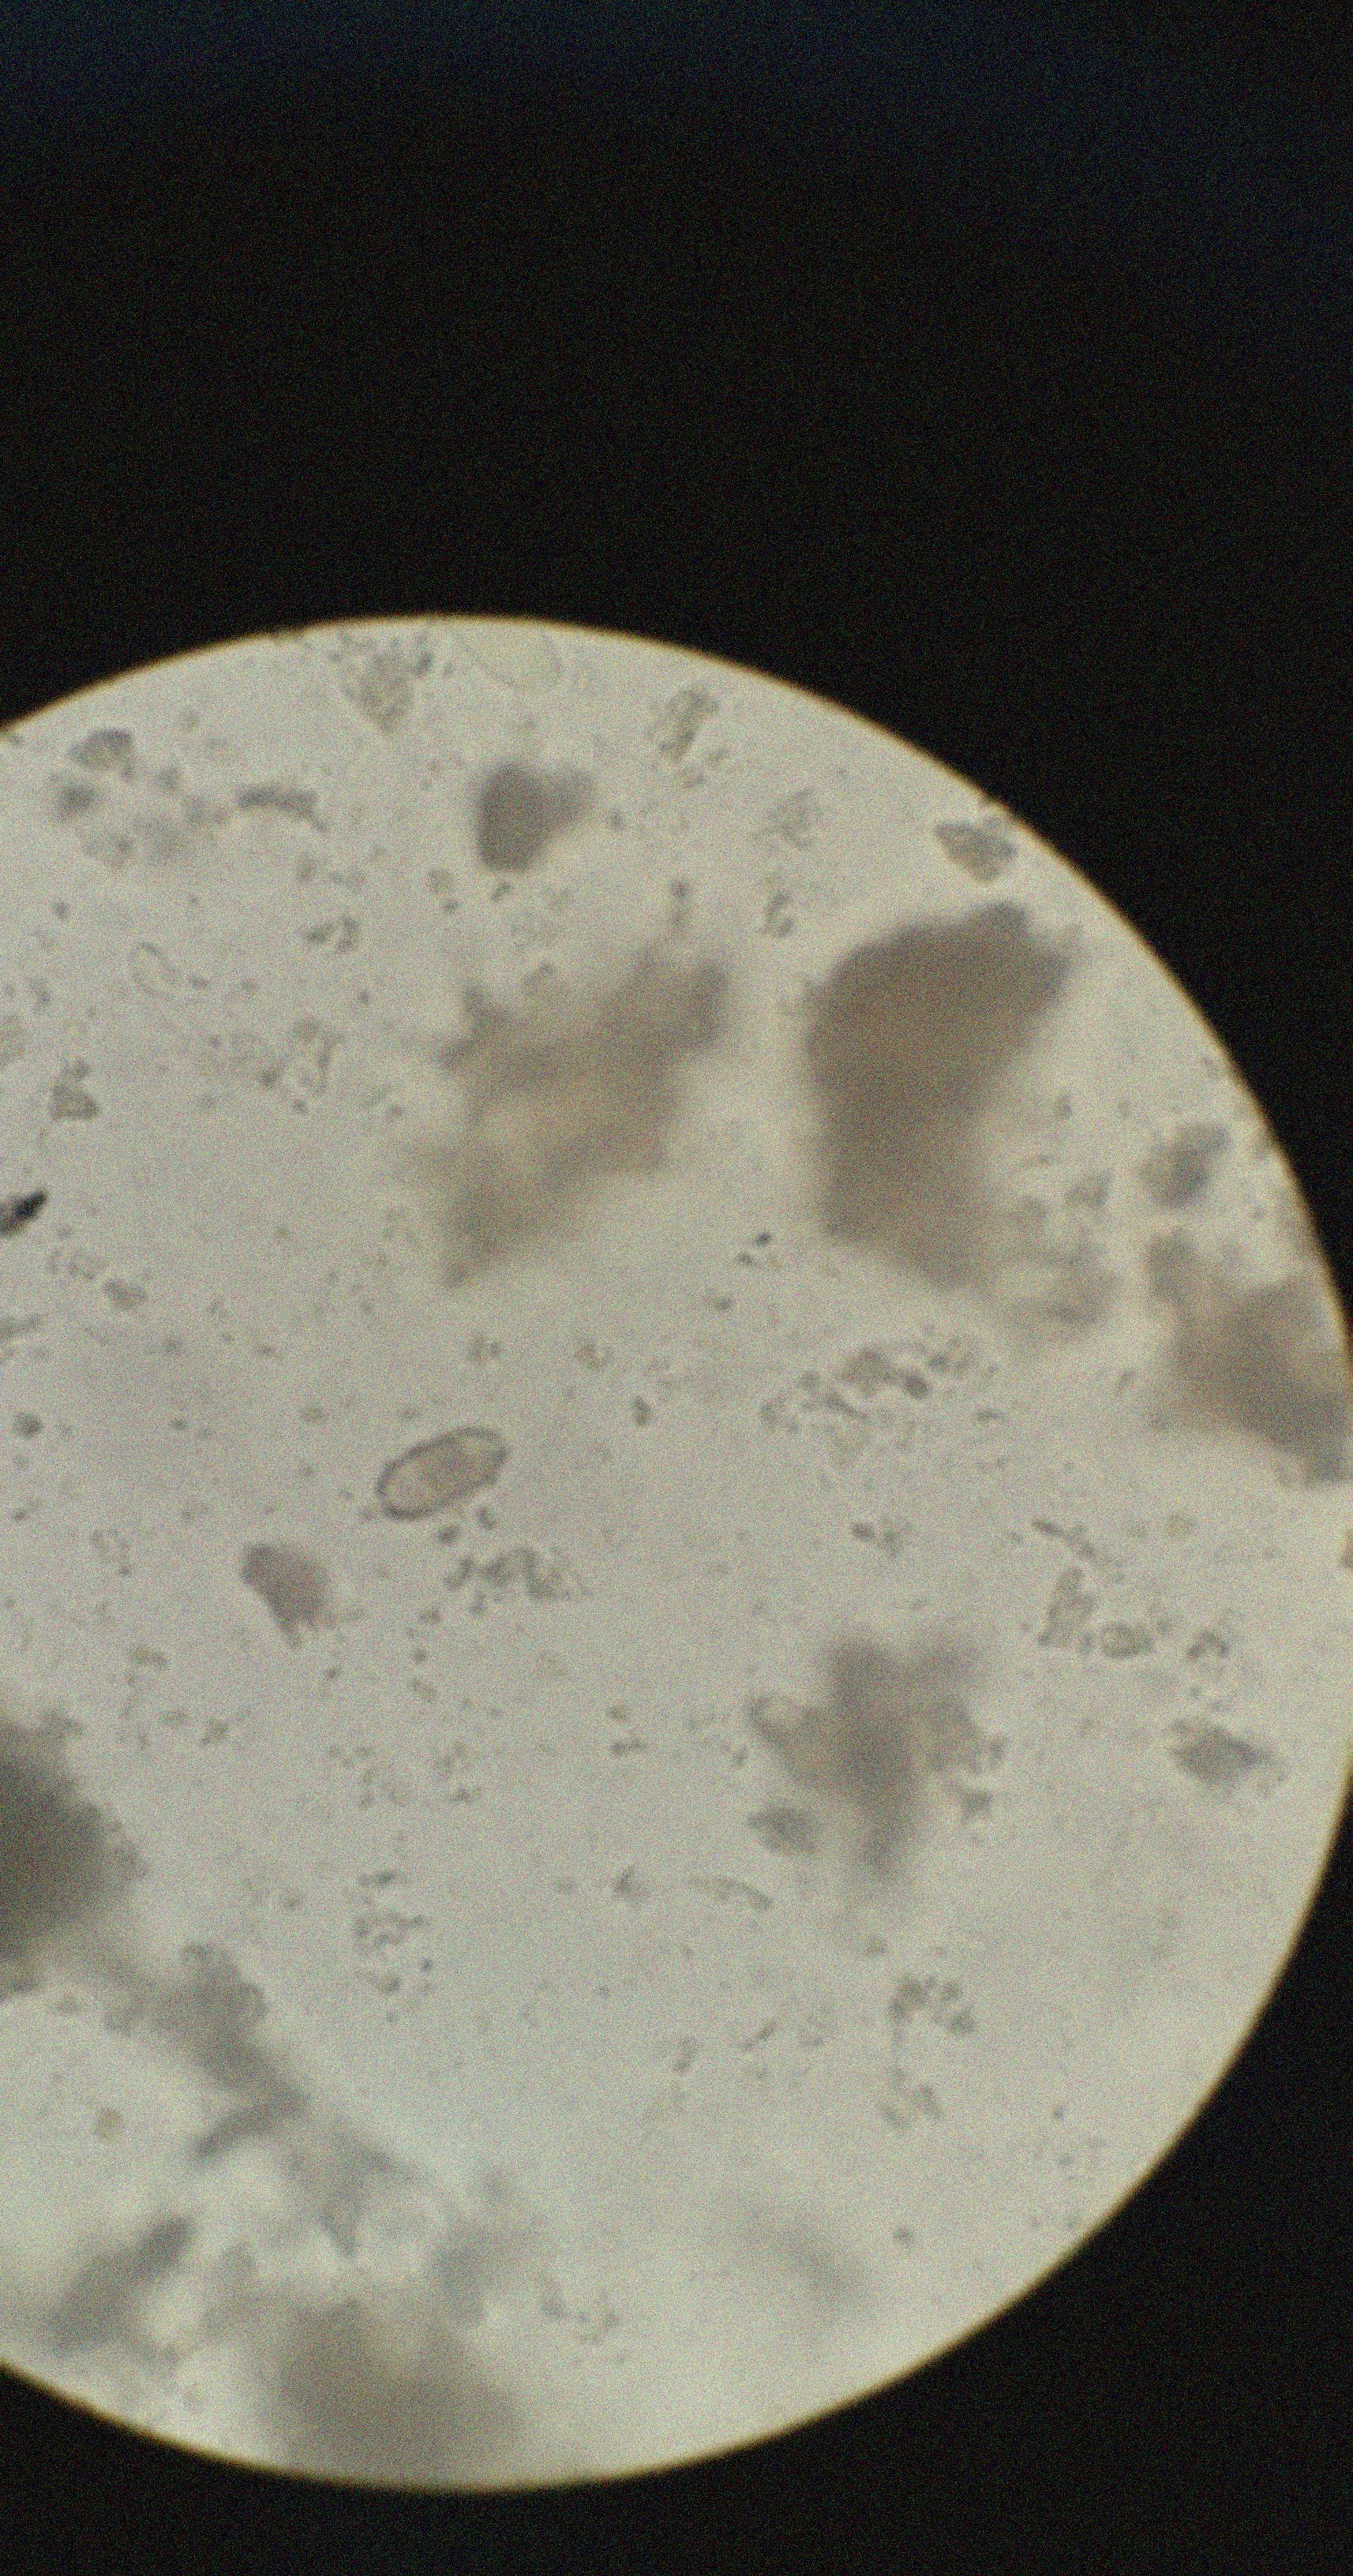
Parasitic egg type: Capillaria philippinensis